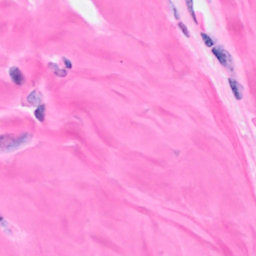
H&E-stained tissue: Breast